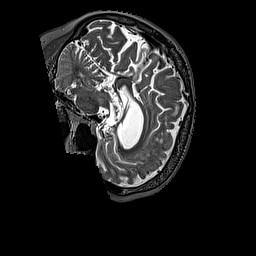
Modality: T2w
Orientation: sagittal
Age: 79
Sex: female
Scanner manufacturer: siemens
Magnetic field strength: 3 T
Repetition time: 3.2 s
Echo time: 0.567 s